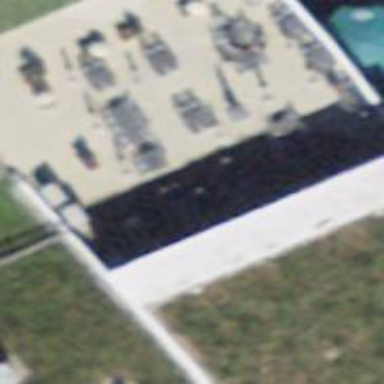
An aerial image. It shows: Outdoor seating area for leisure land.